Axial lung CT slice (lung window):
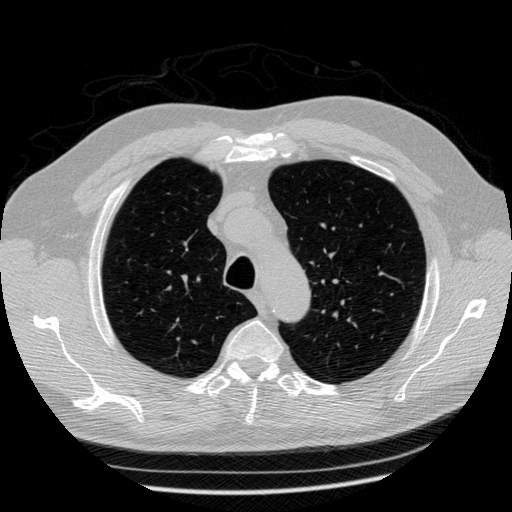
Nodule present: no